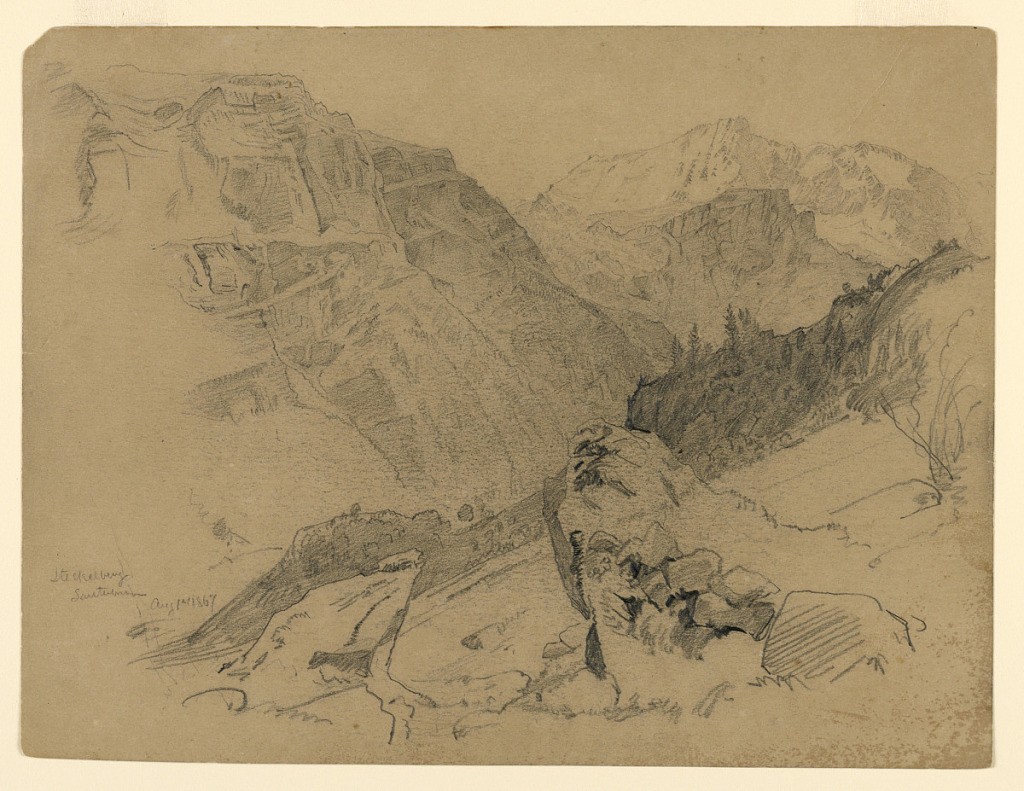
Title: Landscape, Steckelberg, Switzerland
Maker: William Trost Richards, American, 1833–1905
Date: August 1, 1867
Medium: Graphite on paper
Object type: Drawing
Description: Sketch of a mountain pass.